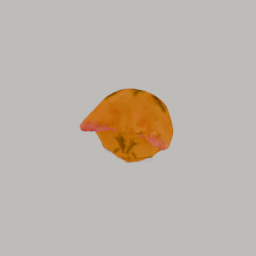
Label: animals